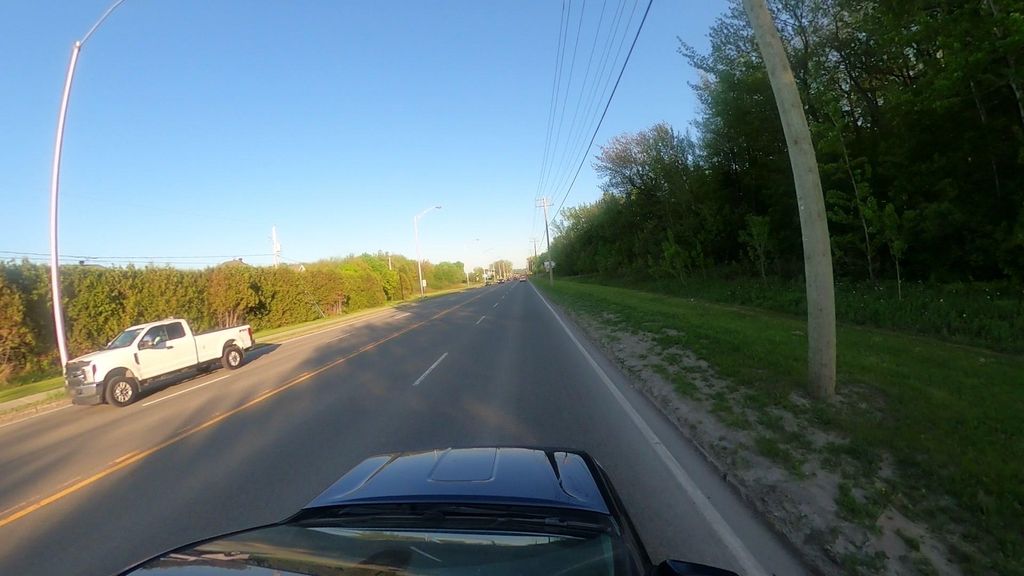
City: quebec_city